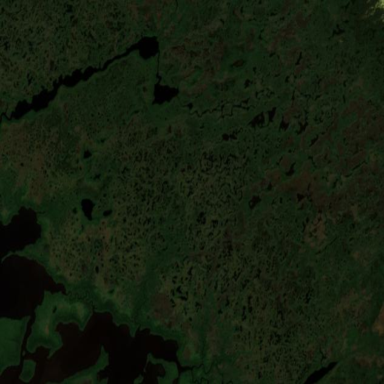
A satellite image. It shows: Bog wetland.